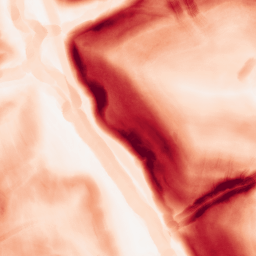
Category: morphological
Decomposition family: morphological_gradient
Decomposition parameters: size: 7
shape: disk
Upsampling method: lanczos
Upsampling parameters: scale: 4
Upsampling scale: 4